Interaction volume radius: 5 \u00c5
Interaction volume height: 20 \u00c5
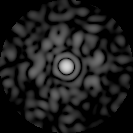
Disorder parameter: 0.8373